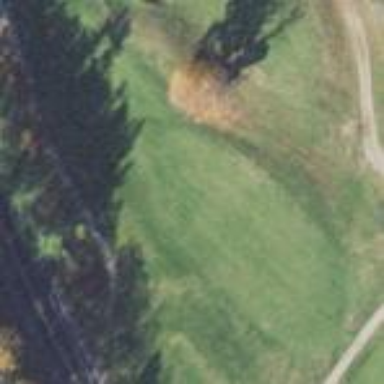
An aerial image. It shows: Grassy area designated as golf fairway.